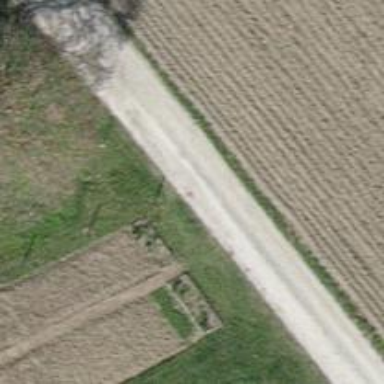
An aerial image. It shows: Service road with compacted surface.